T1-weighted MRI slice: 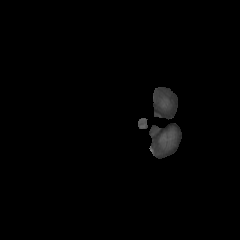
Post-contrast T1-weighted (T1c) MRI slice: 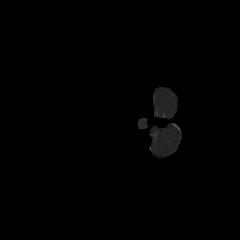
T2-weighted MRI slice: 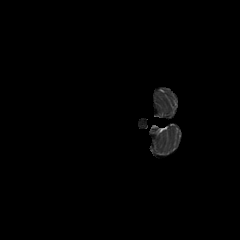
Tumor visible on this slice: no